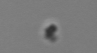
Label: detritus